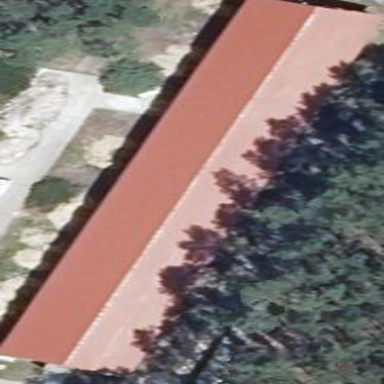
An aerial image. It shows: Gabled building with the roof oriented along its structure.